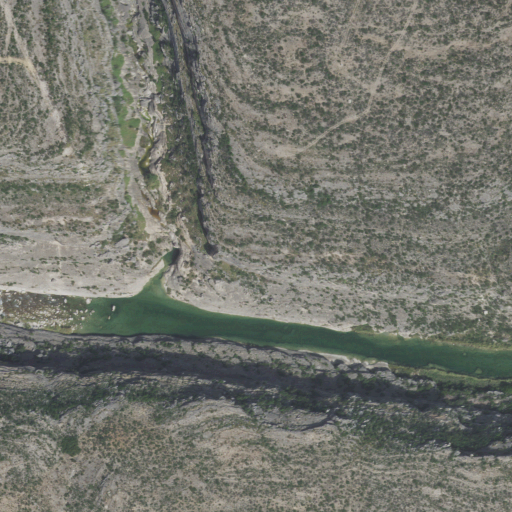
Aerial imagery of valley in Texas named Painted Canyon containing shrub and open water